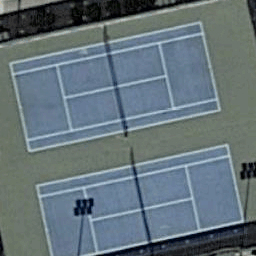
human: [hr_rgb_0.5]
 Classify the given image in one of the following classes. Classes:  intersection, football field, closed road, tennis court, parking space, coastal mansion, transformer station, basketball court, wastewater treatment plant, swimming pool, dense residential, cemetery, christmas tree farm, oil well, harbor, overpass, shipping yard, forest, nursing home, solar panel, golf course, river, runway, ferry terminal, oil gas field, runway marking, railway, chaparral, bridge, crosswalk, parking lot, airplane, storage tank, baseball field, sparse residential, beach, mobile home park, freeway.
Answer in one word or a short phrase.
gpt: tennis court